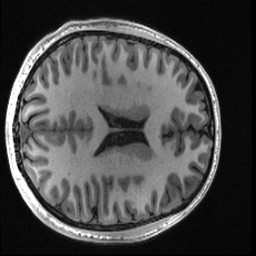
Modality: T1w
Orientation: axial
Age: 19
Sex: male